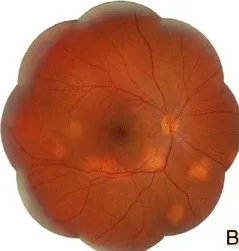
OD fundus. B; After 6-month therapy: decreased optic disc hyperemia and edema and increased choroidal granulomas.
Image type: ophthalmic_imaging (fundus_photograph)